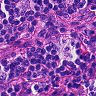
Metastatic tissue present: no